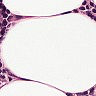
Metastatic tissue present: no